Interaction volume radius: 10 \u00c5
Interaction volume height: 30 \u00c5
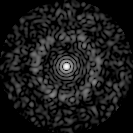
Disorder parameter: 0.8251